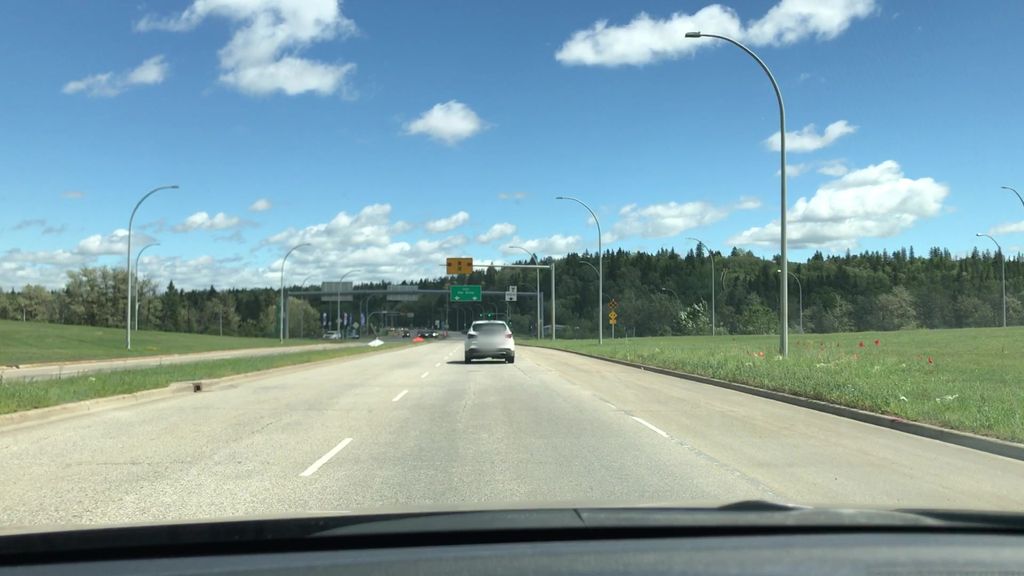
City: edmonton